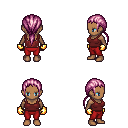
a pixel art fantasy rpg character, female body template, human, dark skin, maroon pirate shirt, red pants, pink ponytail hairstyle, gold gloves, four views (front, back, left, right), 2x2 character sprite sheet, small pixel art, hard edges, no anti-aliasing